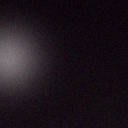
Screen state: off